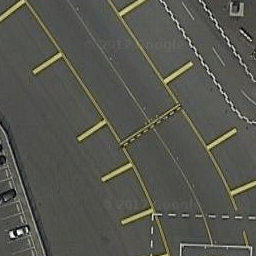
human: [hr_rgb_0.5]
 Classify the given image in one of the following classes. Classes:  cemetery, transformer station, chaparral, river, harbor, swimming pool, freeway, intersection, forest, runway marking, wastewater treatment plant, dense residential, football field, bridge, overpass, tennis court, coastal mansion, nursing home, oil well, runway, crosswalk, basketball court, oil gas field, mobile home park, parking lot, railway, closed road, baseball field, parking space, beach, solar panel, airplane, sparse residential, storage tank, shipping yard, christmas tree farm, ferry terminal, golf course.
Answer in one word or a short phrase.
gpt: runway marking